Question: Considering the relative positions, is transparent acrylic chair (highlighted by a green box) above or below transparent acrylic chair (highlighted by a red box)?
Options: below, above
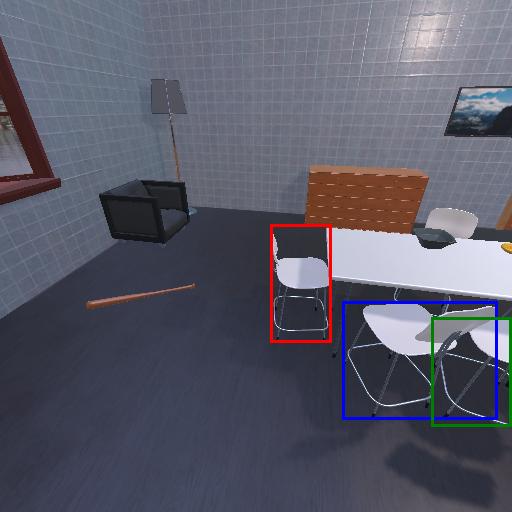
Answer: below